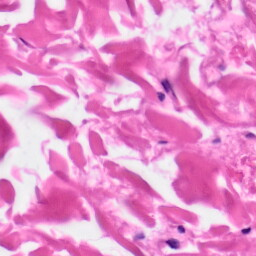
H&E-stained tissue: Skin